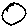
Label: circle